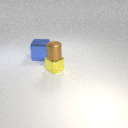
small yellow metal cube below small brown metal cylinder